Question: I'm confused in those two terms I want to know what is the difference between the timeout inside the connection string and the timeout inside the IIS configuration
'''
data source=xxxx;Initial Catalog=Test;User=yy;Password=yyyy;Timeout=10
'''

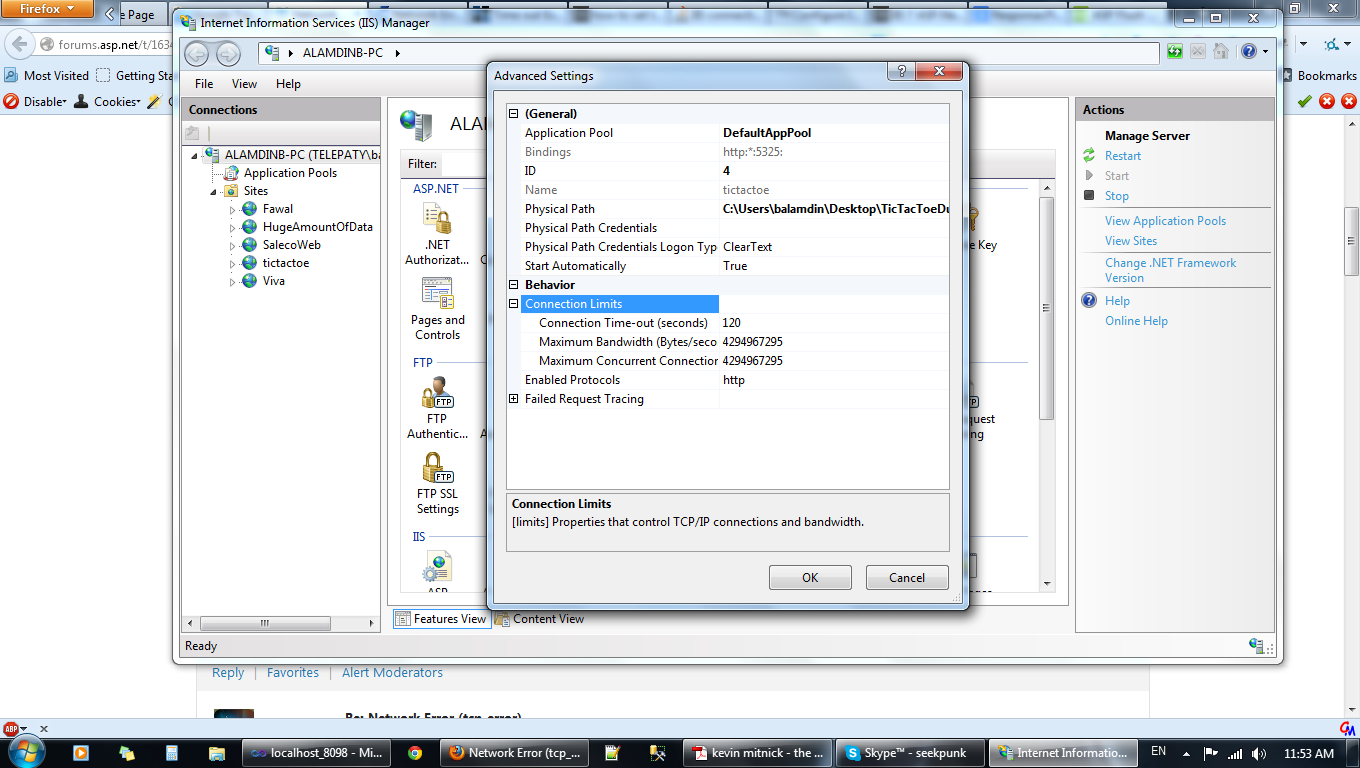
Answer: DB connection timeout is very diffrent from IIS time out
DB connection timeout is about establis the connection to DB, from <URL>
> Gets the time to wait while trying to establish a connection before
terminating the attempt and generating an error.
From <URL>
> Connection timeouts help reduce the amount of memory resources that
are consumed by idle connections. Time-out settings also allow you to
specify how long server resources are allocated to specific tasks or
clients.